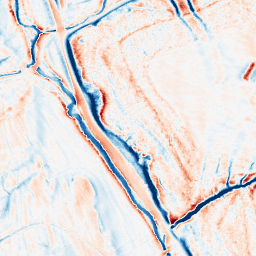
Category: classical
Decomposition family: gaussian_anisotropic
Decomposition parameters: sigma_x: 5
sigma_y: 2
Upsampling method: quartic
Upsampling parameters: scale: 4
Upsampling scale: 4